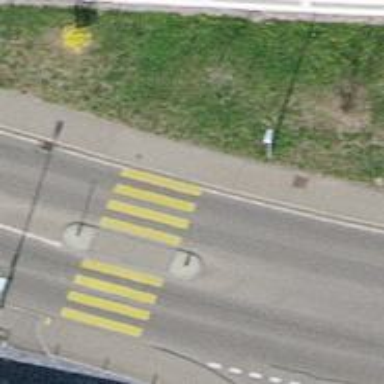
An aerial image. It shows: Uncontrolled footway crossing with markings.